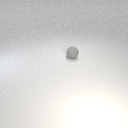
small gray rubber sphere